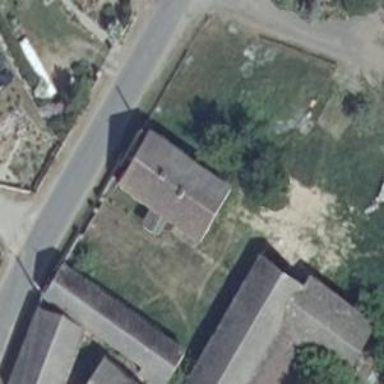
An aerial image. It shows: Residential building.